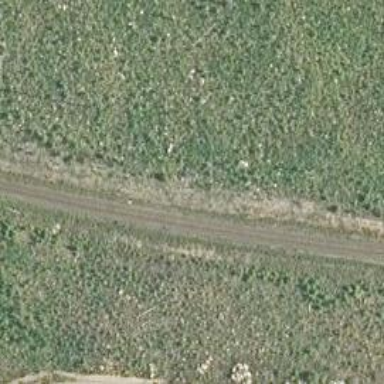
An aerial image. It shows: Continuous railway track.